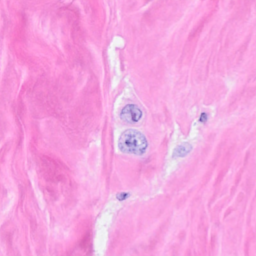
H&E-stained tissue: Breast